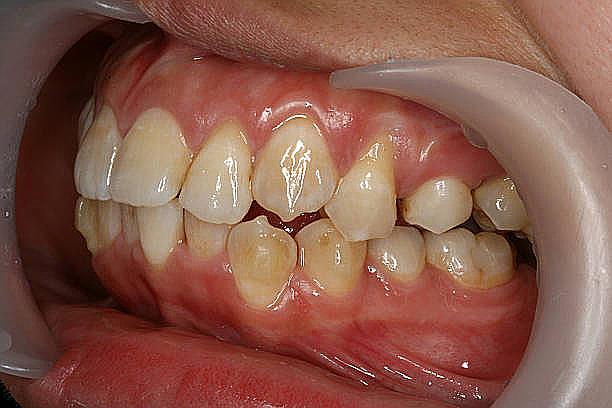
Condition: Gingivitis